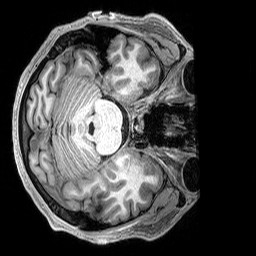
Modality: T1w
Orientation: axial
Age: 29
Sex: male
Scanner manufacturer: siemens
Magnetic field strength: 3 T
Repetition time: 2.8 s
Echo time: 0.00212 s